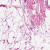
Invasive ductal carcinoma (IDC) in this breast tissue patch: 0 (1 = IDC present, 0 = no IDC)